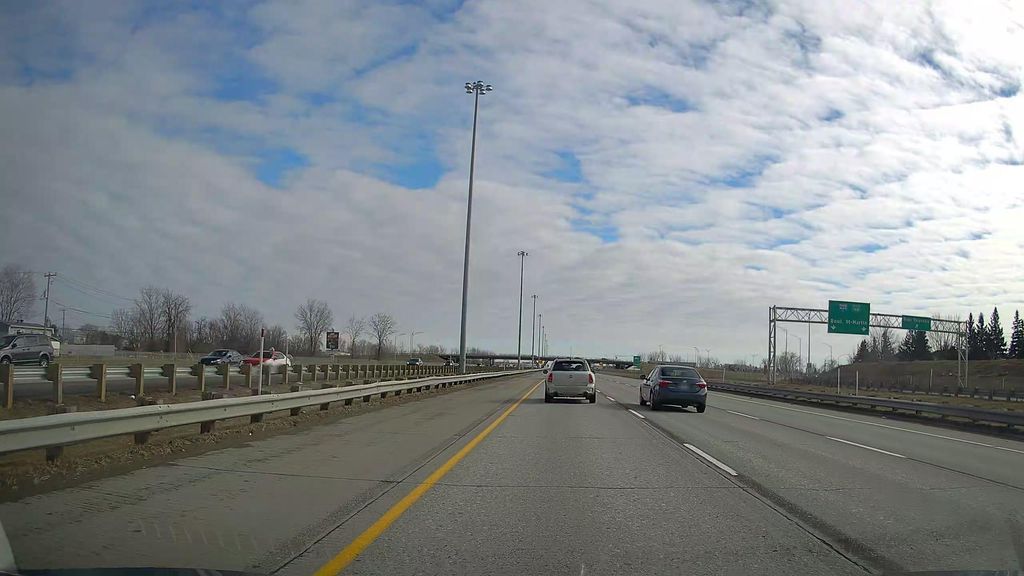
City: montreal